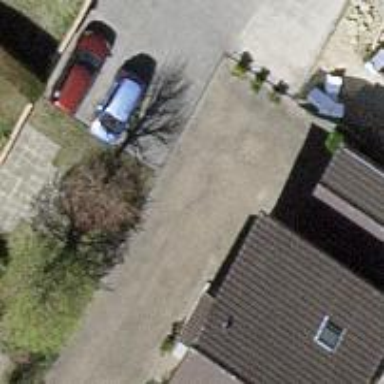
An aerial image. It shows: Bollard.